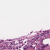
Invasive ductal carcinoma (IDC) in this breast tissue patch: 0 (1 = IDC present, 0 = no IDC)